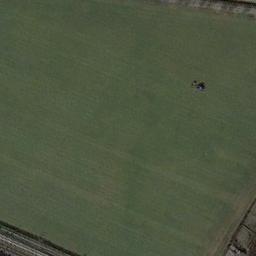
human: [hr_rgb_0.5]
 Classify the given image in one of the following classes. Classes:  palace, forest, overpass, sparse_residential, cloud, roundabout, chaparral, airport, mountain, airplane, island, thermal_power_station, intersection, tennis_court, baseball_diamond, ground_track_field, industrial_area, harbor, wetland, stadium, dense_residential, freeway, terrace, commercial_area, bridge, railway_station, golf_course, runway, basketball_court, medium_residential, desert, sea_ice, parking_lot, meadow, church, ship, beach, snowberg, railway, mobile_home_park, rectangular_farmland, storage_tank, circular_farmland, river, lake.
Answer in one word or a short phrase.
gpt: meadow